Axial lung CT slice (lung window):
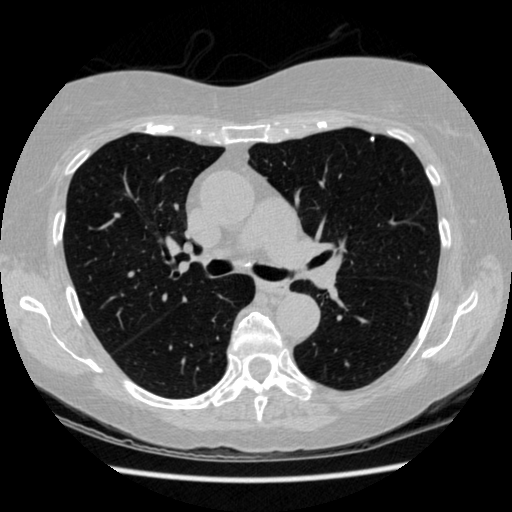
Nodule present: yes
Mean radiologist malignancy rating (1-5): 1